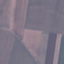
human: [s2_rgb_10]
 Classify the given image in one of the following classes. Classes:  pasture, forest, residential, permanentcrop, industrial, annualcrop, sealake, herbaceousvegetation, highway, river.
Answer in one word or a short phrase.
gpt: AnnualCrop